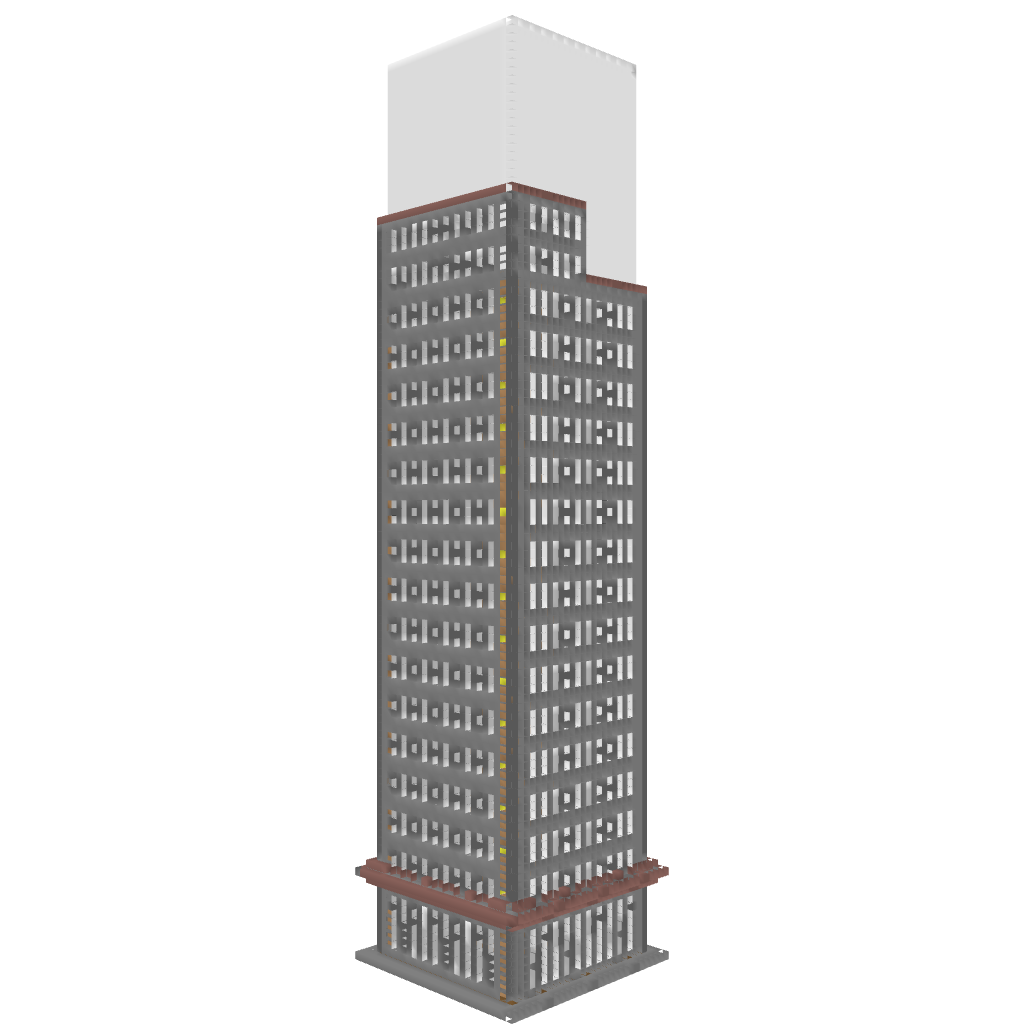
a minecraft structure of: Modern Tower bad low quality